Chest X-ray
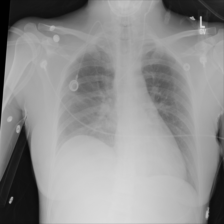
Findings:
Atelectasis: negative
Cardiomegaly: negative
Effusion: negative
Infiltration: negative
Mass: negative
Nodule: negative
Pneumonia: negative
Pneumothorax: negative
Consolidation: negative
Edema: negative
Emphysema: negative
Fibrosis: negative
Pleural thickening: negative
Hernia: negative